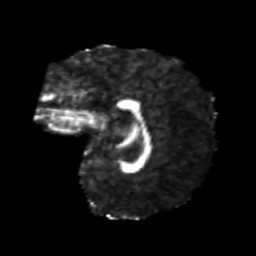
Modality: FA
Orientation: sagittal
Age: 21
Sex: female
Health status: healthy
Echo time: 0.074 s